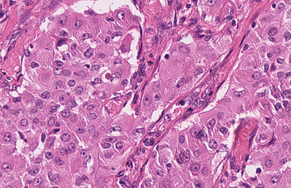
Tumor epithelial tissue: yes
Tumor-associated stroma tissue: yes
Normal tissue: no